Question: I am working on an iOS app that I want to use 'iCloud' for storing documents/presets.
As you can see in the screenshots its quite a simple solution I have now. I Simply archive a list of presets (title, description, expression, and source). What would be the best solution for storing those presets/documents in iCloud so you can continue your work on iPhone/iPad/ (Maybe even OS X)?
Inherit from 'UIDocument', or use KVS with 'NSUbiquitousKeyValueStore'?

Thanks!
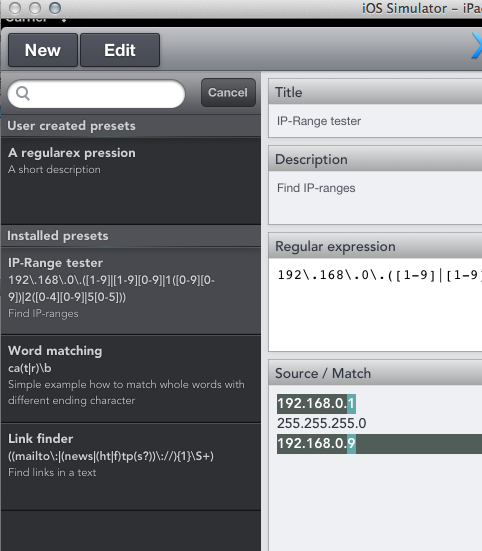
Answer: I would suggest since you are not storing an actual document and more configuration setting, plus has the auto synchronize with your app and iCloud that you don't have to worry about. Also this is basically free memory in iCloud that doesn't count against the users memory allocation on iCloud.
If you are storing things like images, Documents would be a better fit.
Good example here:
<URL>